Interaction volume radius: 5 \u00c5
Interaction volume height: 15 \u00c5
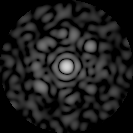
Disorder parameter: 0.8443